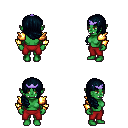
a pixel art fantasy rpg character, female body template, orc, green skin, gold arm armor, red pants, raven right-swept hairstyle, purple tiara, four views (front, back, left, right), 2x2 character sprite sheet, small pixel art, hard edges, no anti-aliasing